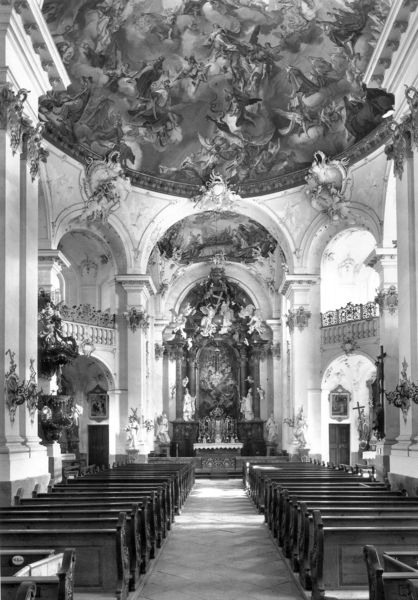
Titel: St. Marinus und Anastasius (Innenraum)
Künstler: Johann Michael Fischer
Standort: Rott (am Inn)
Institution: St. Marinus und Anastasius
Schlagwörter: gemälde, himmel, schatten, weiß, menschen, fenster, grau, hell, holz, licht, marmor, pfeiler, raum, schwarz, säulen, zeichnung, malerei, barock, sockel, innenraum, gitter, kirche, boden, decke, rokkoko, rokoko, oval, engel, skulptur, balkon, schiff, bilder, bogen, türen, empore, pilaster, figuren, rundbogen, kuppel, gestühl, ornamente, kerzen, leuchter, stuck, innenansicht, plastik, galerie, foto, fotografie, photographie, bögen, gang, gewölbe, kirch, kreuz, dom, schwarz weiss, mosaik, altar, bänke, hochaltar, kapitelle, kathedrale, photo, wappen, kirchenschiff, mittelgang, kirchenbänke, mittelschiff, skulpturen, kreuze, statuen, kanzel, jesus, altarraum, apsis, rundbögen, chor, kapelle, heilige, deckengemälde, fresko, jesu, verzierungen, anna, triumphbogen, deckenmalerei, tonnengewölbe, gliederung, emporen, rocaille, kaüitelle, frsko, altäre, kartuschen, asam, s/w, tonengewölbe, b, kirchengestühl, nke, bäönke, zkirche